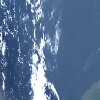
Label: water